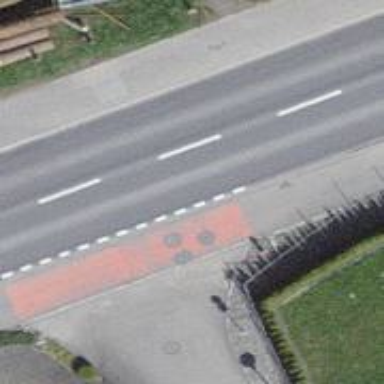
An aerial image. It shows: Uncontrolled crossing with surface markings.